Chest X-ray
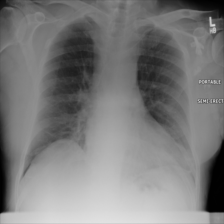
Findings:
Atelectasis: negative
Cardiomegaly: negative
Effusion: negative
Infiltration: negative
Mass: negative
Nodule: negative
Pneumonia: negative
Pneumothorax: negative
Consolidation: negative
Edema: negative
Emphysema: negative
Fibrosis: negative
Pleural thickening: negative
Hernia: negative